Question:
Is it possible to change the height of the link selected inside of the bootstrap dropdown-menu? - see the area on the pic
'''
.collapse.navbar-collapse
.nav.nav-pills.pull-left
%li.dropdown
%a.dropdown-toggle{"data-toggle" => "dropdown", :href => "#"}
Menu
%span.caret
%ul.dropdown-menu{:role => "menu"}
%li= link_to
%li= link_to
%li= link_to
'''
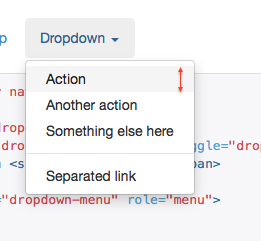
Answer: Try
'''
.dropdown-menu a {
padding: 3px 15px;
line-height: 18px;
}
'''
OR
'''
.navbar .nav > li > a {
padding: 15px 20px;
line-height: 20px;
}
'''